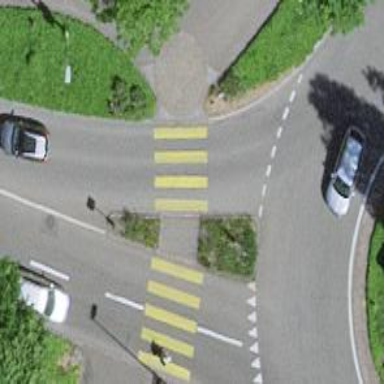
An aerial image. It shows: Marked zebra crossing with island in the middle.